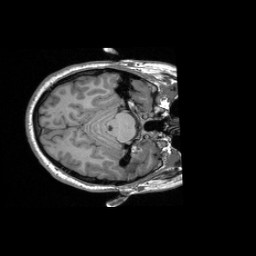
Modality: T1w
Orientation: axial
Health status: healthy
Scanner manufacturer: siemens
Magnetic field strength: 3 T
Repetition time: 2.3 s
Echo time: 0.00285 s